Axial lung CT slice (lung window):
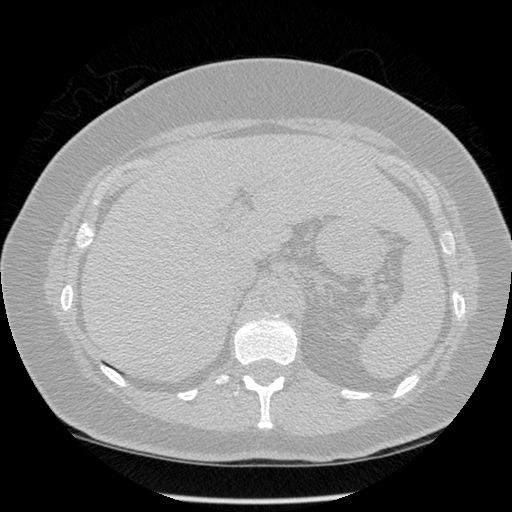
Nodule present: no